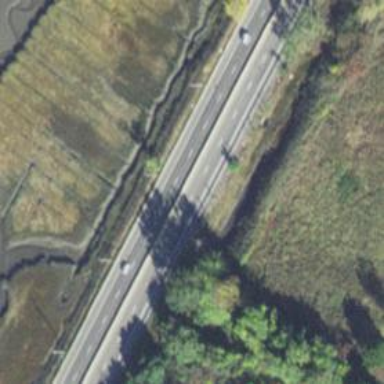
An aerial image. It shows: Primary highway with asphalt surface and embankment.